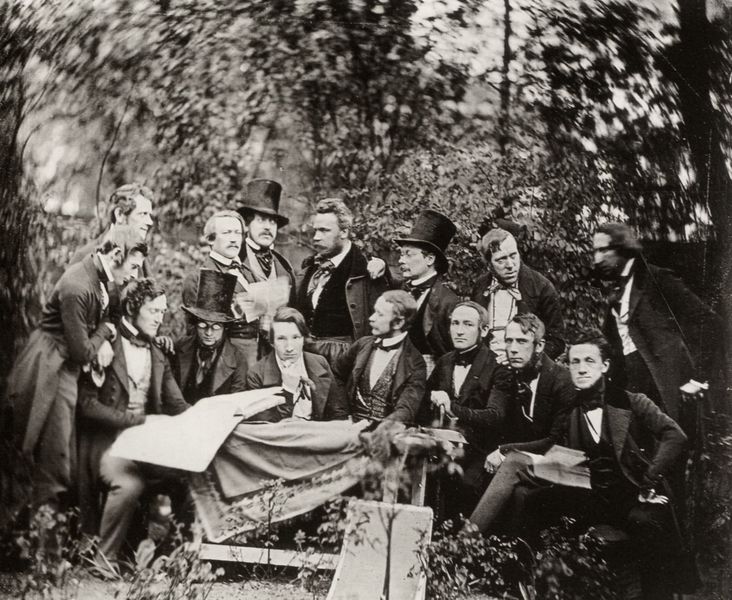
Titel: Der Hamburger Künstlerverein im Sommerlocal auf der Caffamacherreihe
Künstler: Carl Ferdinand Stelzner
Standort: Hamburg
Institution: Museum für Kunst und Gewerbe
Schlagwörter: baum, blätter, gruppe, laub, weiß, bäume, menschen, sitzen, grau, hüte, männer, profil, schwarz, tisch, park, tuch, herren, zylinder, anzug, anzüge, bart, bärte, samt, vollbart, gruppenportrait, gruppenporträt, portrait, porträt, tischdecke, tischtuch, natur, büsche, sträucher, sitzend, decke, wald, hemden, hecke, bank, schnäuzer, karten, runde, lesen, mimik, fliege, gehrock, surreal, unscharf, foto, fotografie, photographie, buch, künstler, schwarzweiß, zeitung, brille, gruppenbild, photo, karte, schlips, verschwommen, film, plan, aufnahme, fischauge, gruppenfoto, unschärfe, gemeinschaft, männeer, männerrunde, weitwinkel, gekleidet, schurrbart, bildband, künstlergruppierung, literaten, 18. jahrhundert